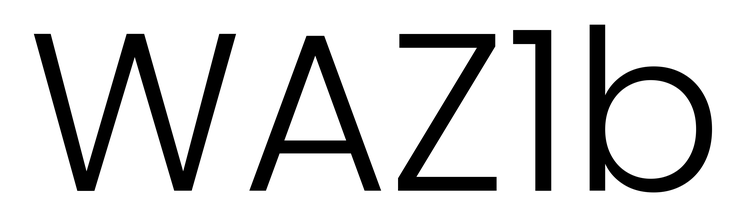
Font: Poppins-Light